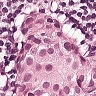
Metastatic tissue present: yes